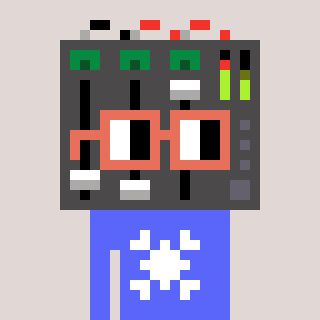
a pixel art character with square orange glasses, a mixer-shaped head and a purple-colored body on a warm background